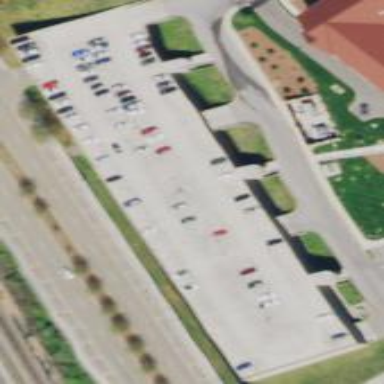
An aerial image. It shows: Multi-storey parking building.